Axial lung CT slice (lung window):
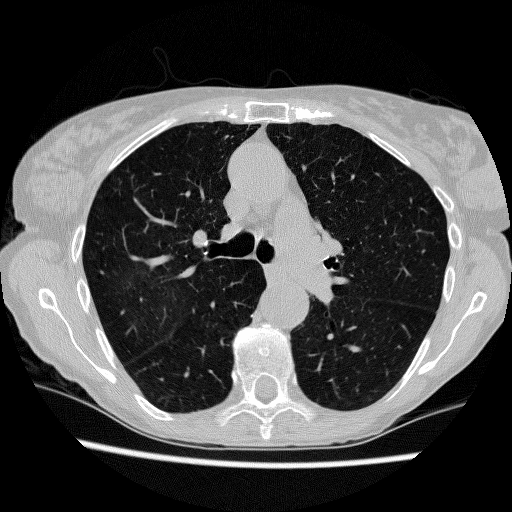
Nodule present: yes
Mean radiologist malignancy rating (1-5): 1